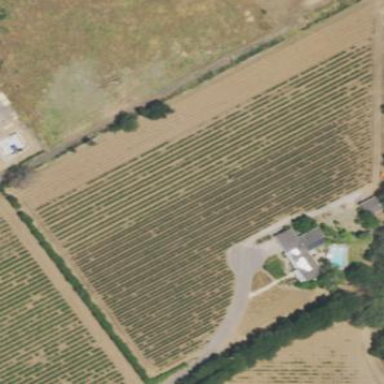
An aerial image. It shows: Vineyard growing grapes.